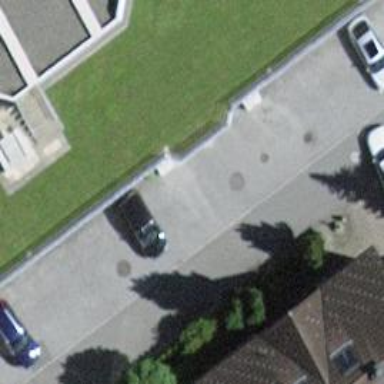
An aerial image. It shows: Parking lane area.